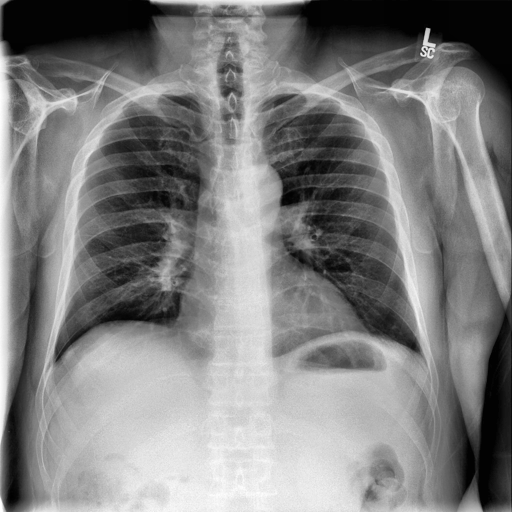
Finding: NORMAL